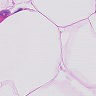
Metastatic tissue present: no